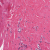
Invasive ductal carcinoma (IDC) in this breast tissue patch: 0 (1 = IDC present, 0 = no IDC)